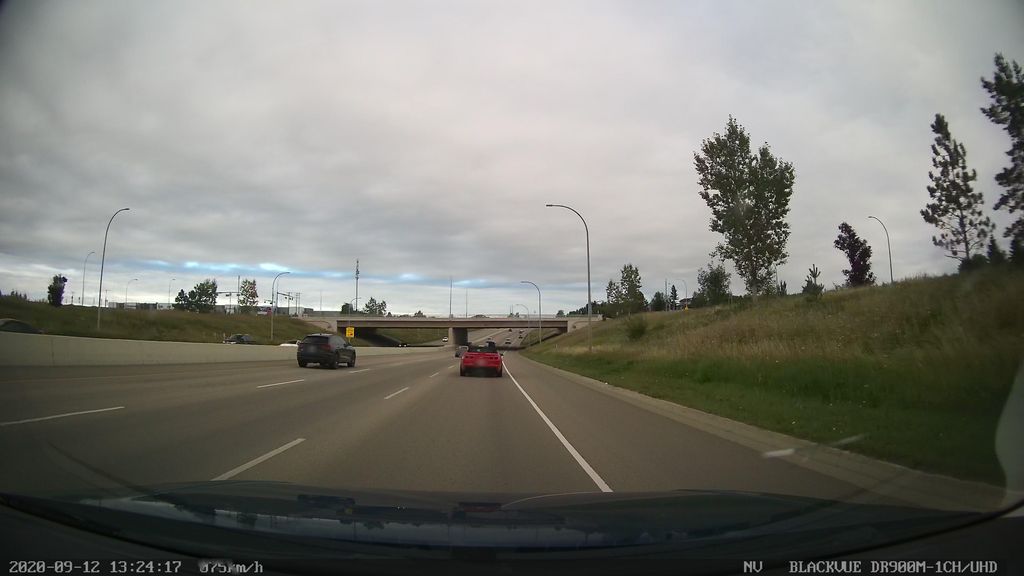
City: edmonton